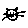
Label: cat